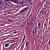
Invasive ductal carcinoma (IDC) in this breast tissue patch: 1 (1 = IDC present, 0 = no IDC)